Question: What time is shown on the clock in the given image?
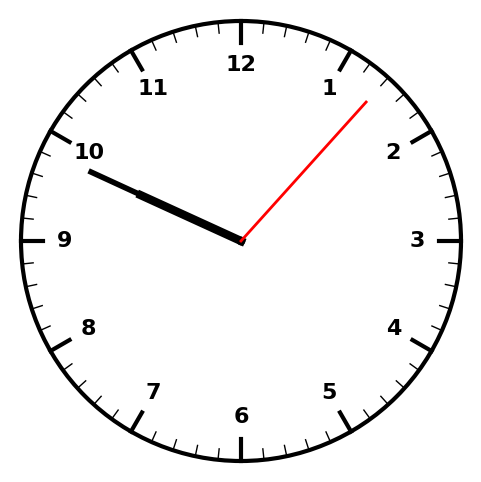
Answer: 09:49:07